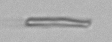
Label: fiber